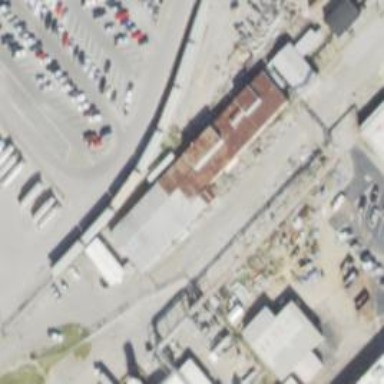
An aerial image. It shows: Industrial building.